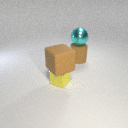
large brown rubber cylinder behind small yellow metal cube